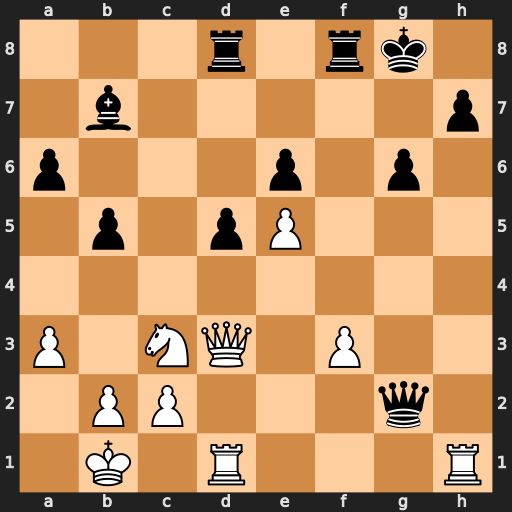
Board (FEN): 3r1rk1/1b5p/p3p1p1/1p1pP3/8/P1NQ1P2/1PP3q1/1K1R3R
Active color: w
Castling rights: -
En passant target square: -
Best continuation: Rdg1 Qxh1 Rxh1